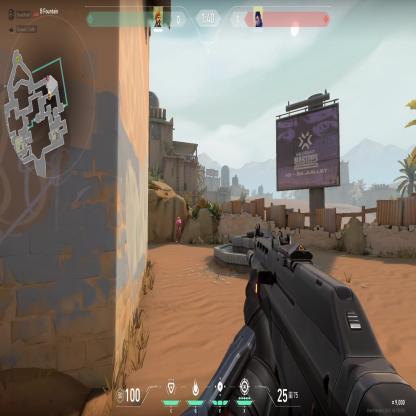
Label: enemy